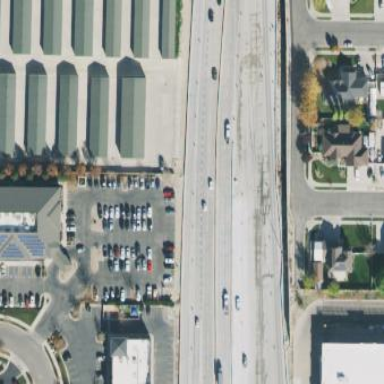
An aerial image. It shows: Storage rental shop.